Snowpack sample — Buffalo Mountain, Silverthorne, Colorado, USA (1/25/25, 10:11 AM MST)
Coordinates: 39.6222, -106.1139
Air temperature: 22 °F
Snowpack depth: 110 cm
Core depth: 10 cm
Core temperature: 46.4 °F
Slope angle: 12°, slope face: 102°
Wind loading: high
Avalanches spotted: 0
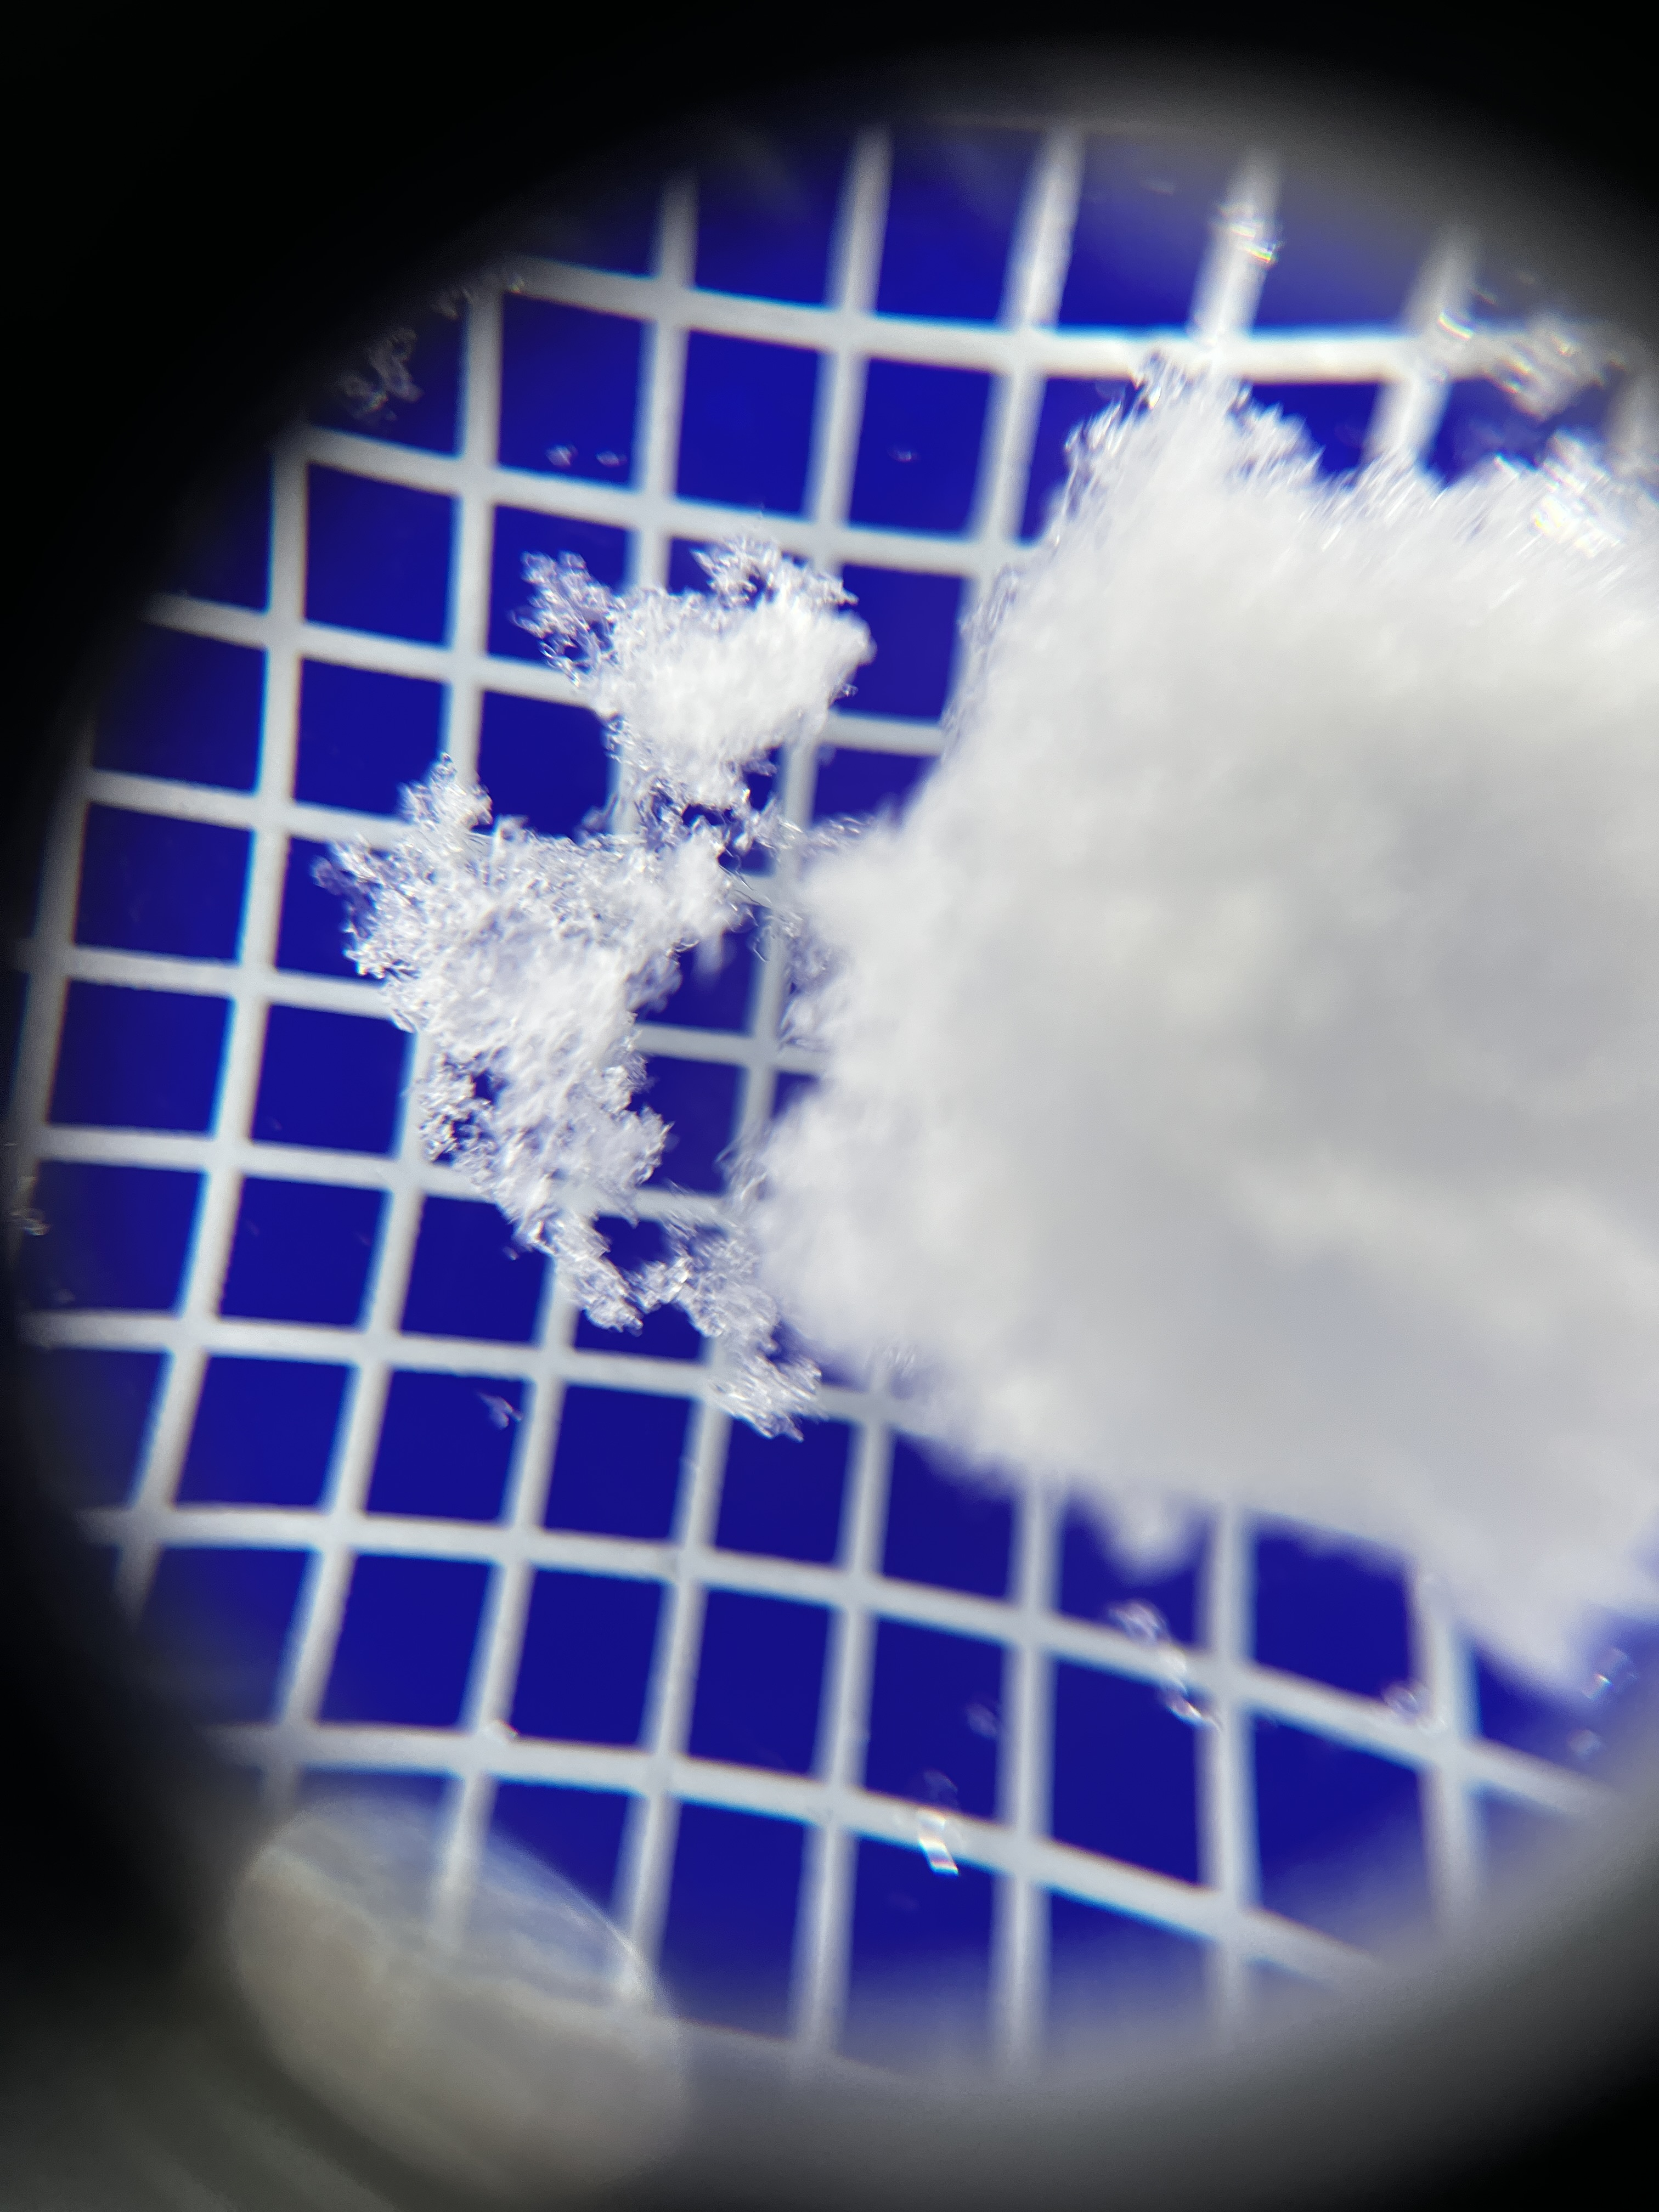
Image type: magnified_profile
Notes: No avalanches nearby, collected on the outskirts of a fire break 15 meters from the treeline, on way to Buffalo and Red Mountain